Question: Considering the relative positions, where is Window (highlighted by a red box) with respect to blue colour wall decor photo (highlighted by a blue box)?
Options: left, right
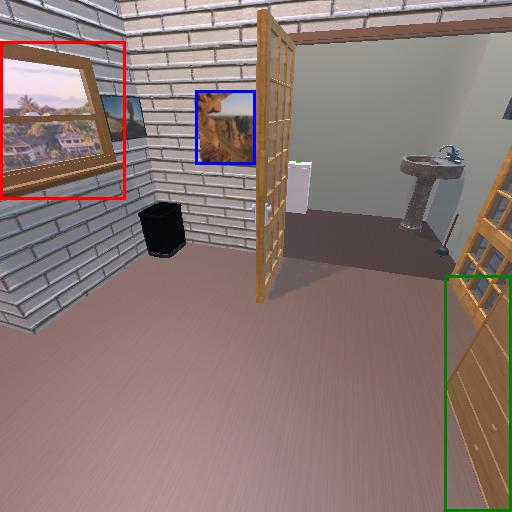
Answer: left